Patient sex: M
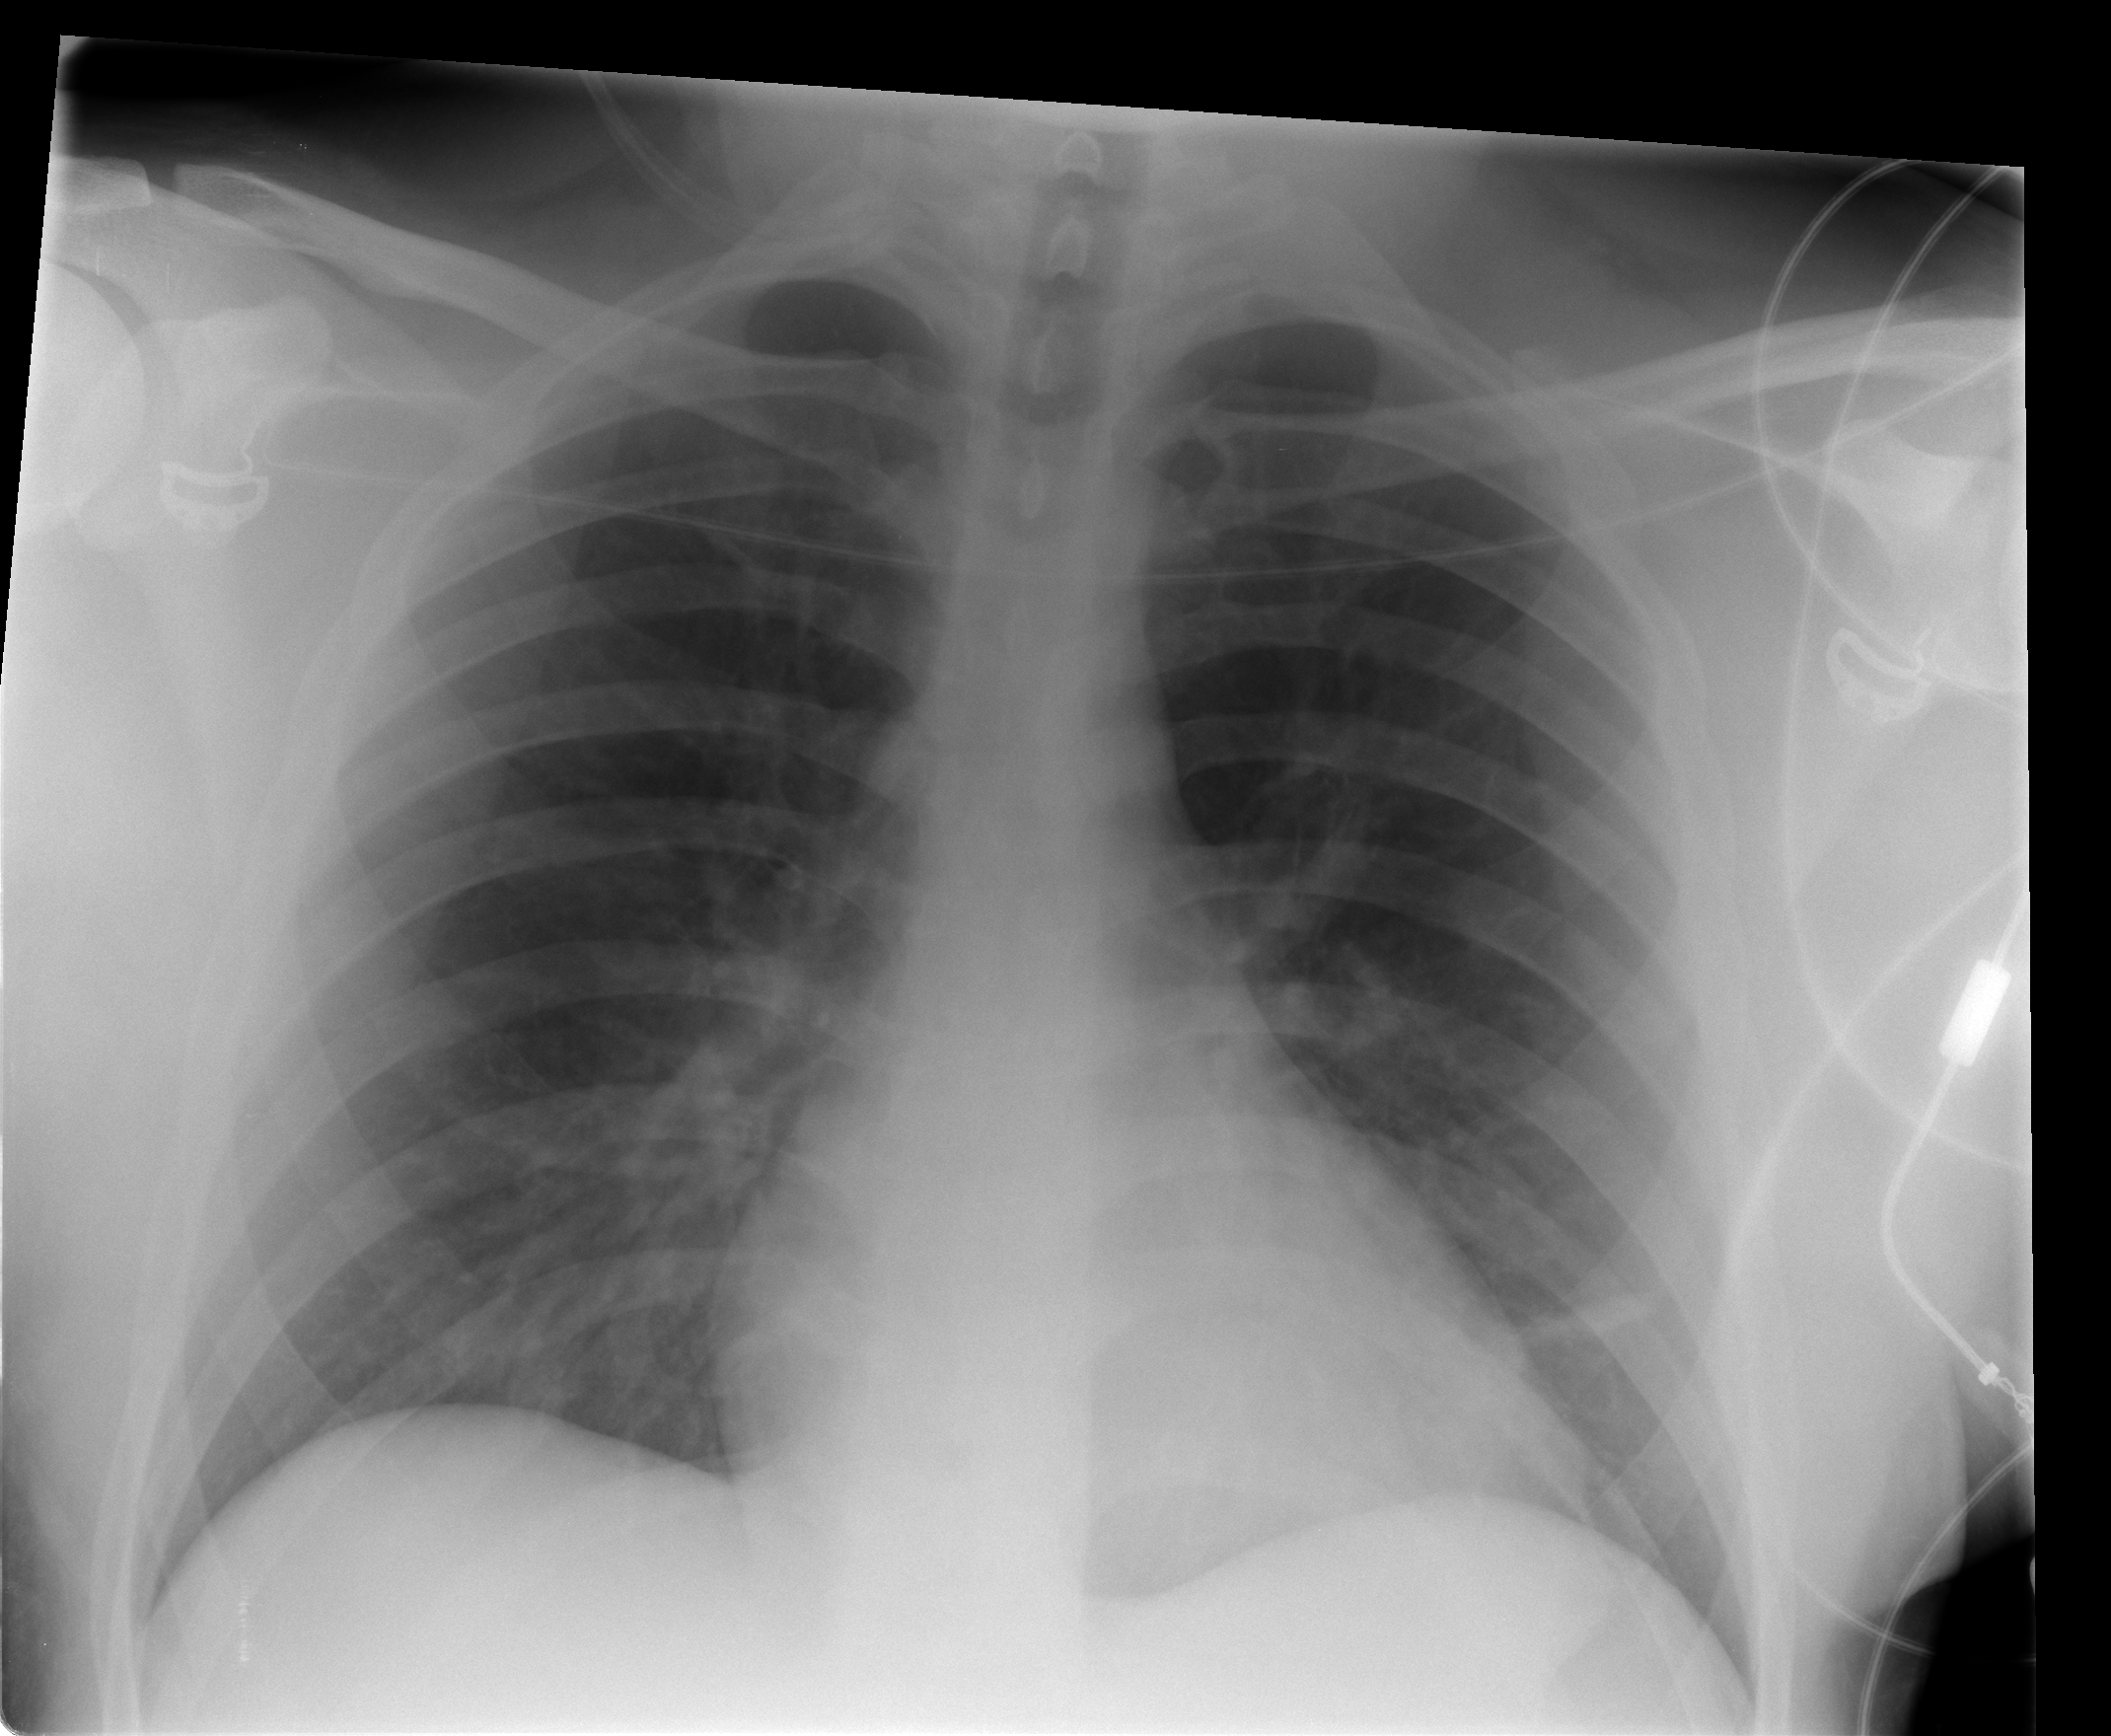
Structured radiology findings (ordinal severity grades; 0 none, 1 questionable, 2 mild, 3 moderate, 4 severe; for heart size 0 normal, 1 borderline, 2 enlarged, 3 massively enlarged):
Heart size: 0
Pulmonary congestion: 0
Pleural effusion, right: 0
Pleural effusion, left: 0
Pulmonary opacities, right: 0
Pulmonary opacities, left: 0
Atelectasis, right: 0
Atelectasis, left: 2